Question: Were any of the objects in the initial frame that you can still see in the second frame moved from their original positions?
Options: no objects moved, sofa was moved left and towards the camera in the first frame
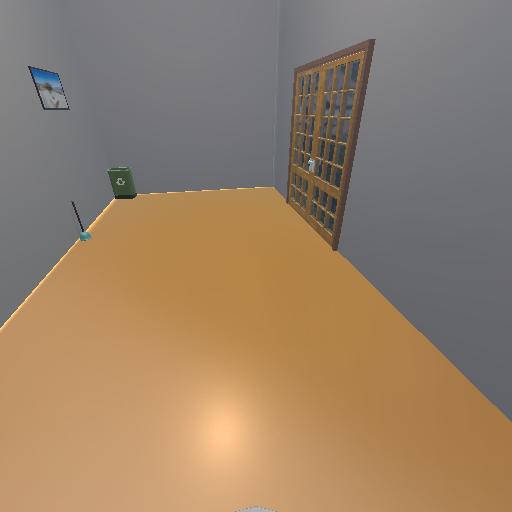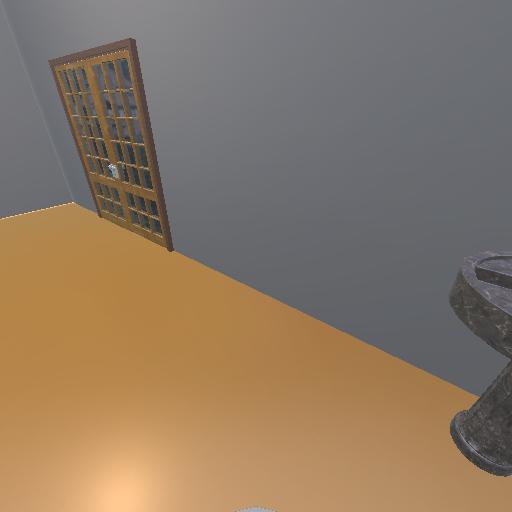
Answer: no objects moved